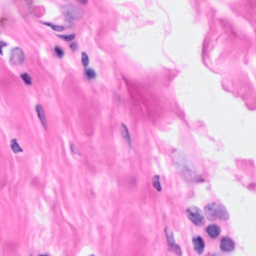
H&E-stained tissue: Breast